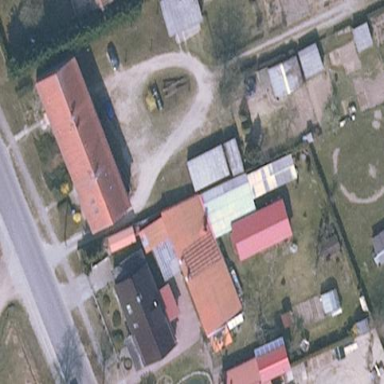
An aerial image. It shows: Building.